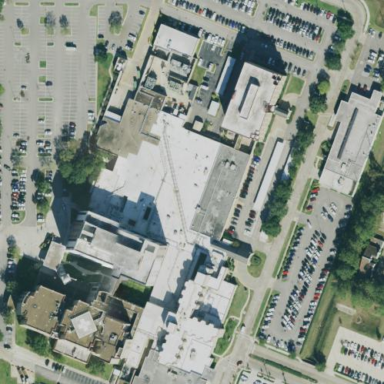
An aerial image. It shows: Hospital providing healthcare services.